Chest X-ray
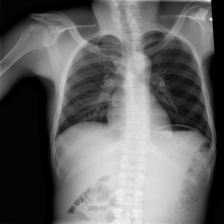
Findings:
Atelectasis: negative
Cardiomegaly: negative
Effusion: negative
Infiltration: positive
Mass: positive
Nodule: negative
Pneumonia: negative
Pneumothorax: negative
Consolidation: negative
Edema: negative
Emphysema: negative
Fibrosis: negative
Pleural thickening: negative
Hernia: negative